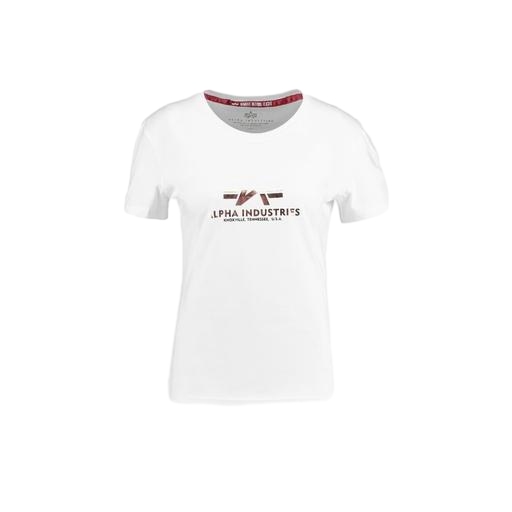
accent t-shirt, natural women's t-shirt, white graphic t-shirt, white background